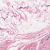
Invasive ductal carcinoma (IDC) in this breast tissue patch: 1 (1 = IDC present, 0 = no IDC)